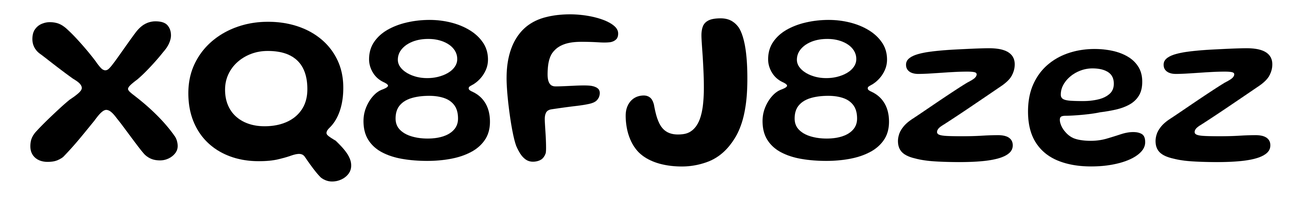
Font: Gluten_Medium